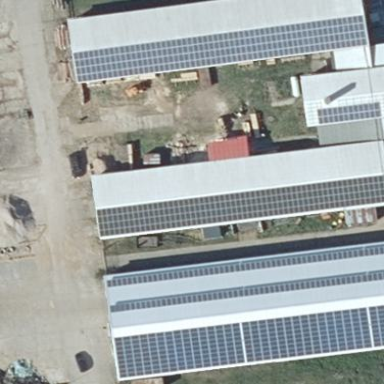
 housing small solar photovoltaic panel generator for electricity output."